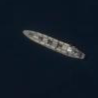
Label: civil